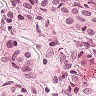
Metastatic tissue present: yes